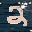
Label: 2